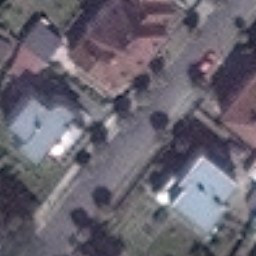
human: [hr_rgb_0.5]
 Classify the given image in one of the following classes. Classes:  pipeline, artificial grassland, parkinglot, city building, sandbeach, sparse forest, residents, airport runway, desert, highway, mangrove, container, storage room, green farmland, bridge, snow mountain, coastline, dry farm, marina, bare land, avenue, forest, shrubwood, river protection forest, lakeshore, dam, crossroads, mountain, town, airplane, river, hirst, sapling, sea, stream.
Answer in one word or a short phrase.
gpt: residents